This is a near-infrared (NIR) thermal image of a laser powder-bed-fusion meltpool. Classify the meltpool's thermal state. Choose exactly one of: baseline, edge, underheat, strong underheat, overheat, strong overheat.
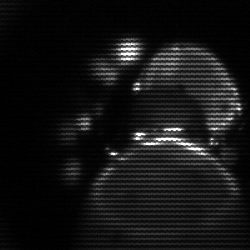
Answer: edge